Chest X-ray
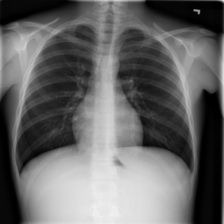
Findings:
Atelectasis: negative
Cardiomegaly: negative
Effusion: negative
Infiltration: negative
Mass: negative
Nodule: negative
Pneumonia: negative
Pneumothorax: negative
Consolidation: negative
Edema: negative
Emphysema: negative
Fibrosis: negative
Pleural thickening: negative
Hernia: negative